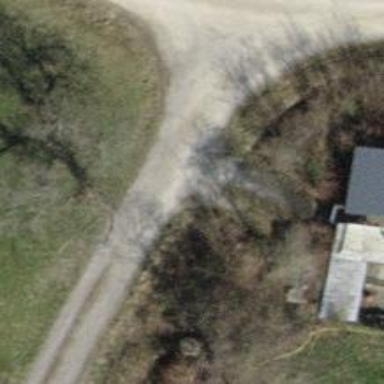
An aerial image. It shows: Culvert tunnel underneath ditch.